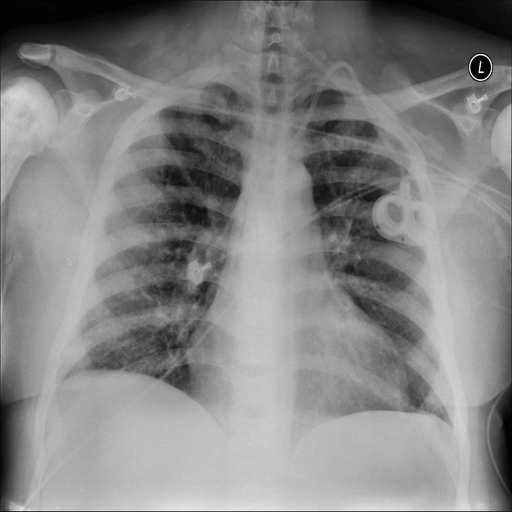
Finding: NORMAL